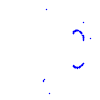
Particle: kaon